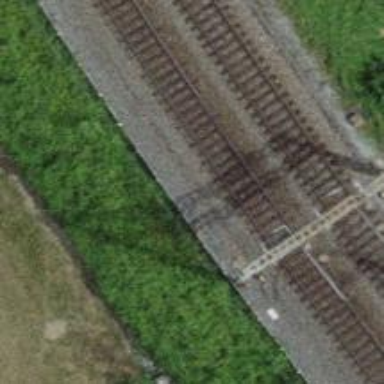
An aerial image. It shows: Railway track with contact lines for electrification.